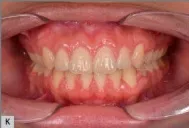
A-I) Post-treatment extraoral photographs.
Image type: medical_photograph (oral_photograph)